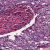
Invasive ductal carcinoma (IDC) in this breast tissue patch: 0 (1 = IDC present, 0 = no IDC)